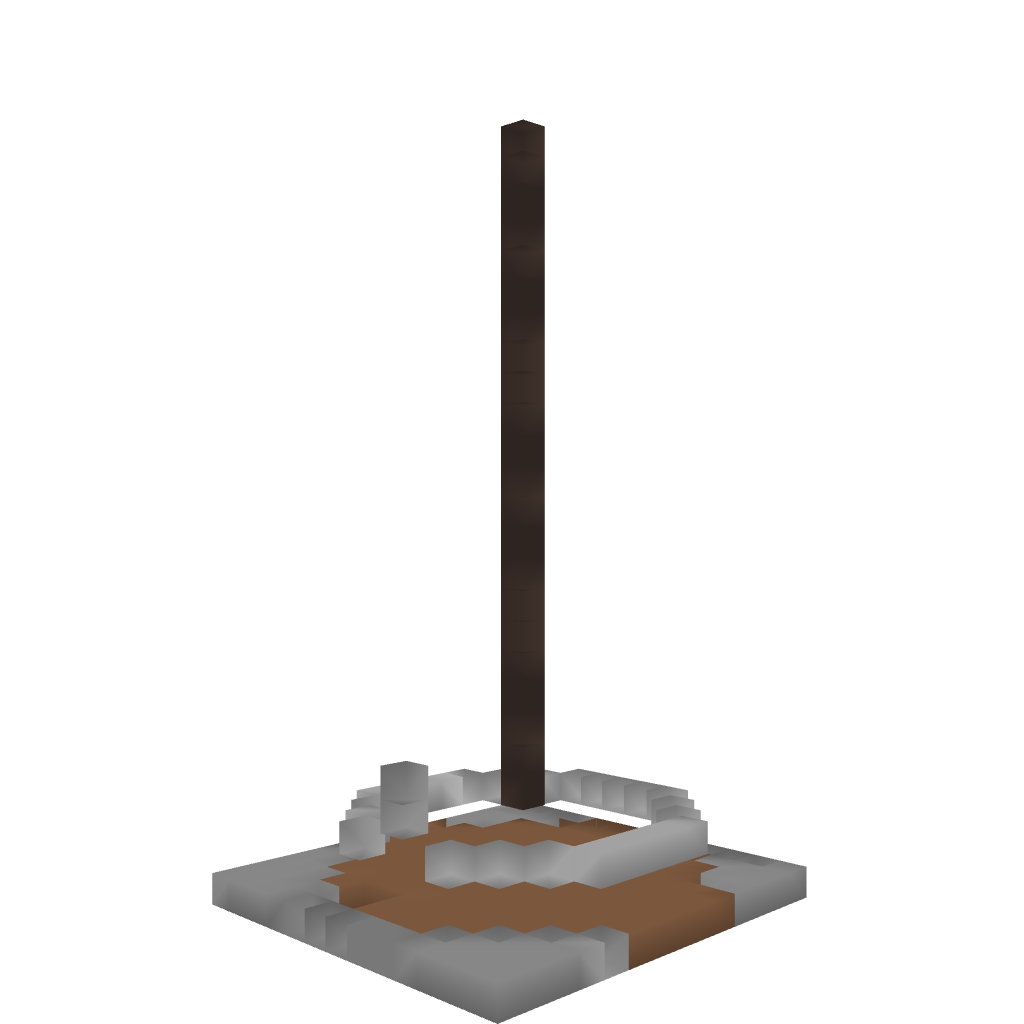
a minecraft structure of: Quartz Guard Tower